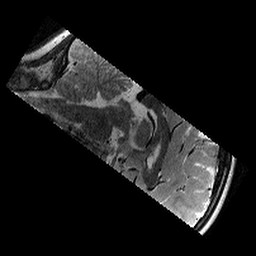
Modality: T2w
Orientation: sagittal
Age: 10
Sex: female
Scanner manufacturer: siemens
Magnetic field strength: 3 T
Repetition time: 9.23 s
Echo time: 0.067 s